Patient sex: M
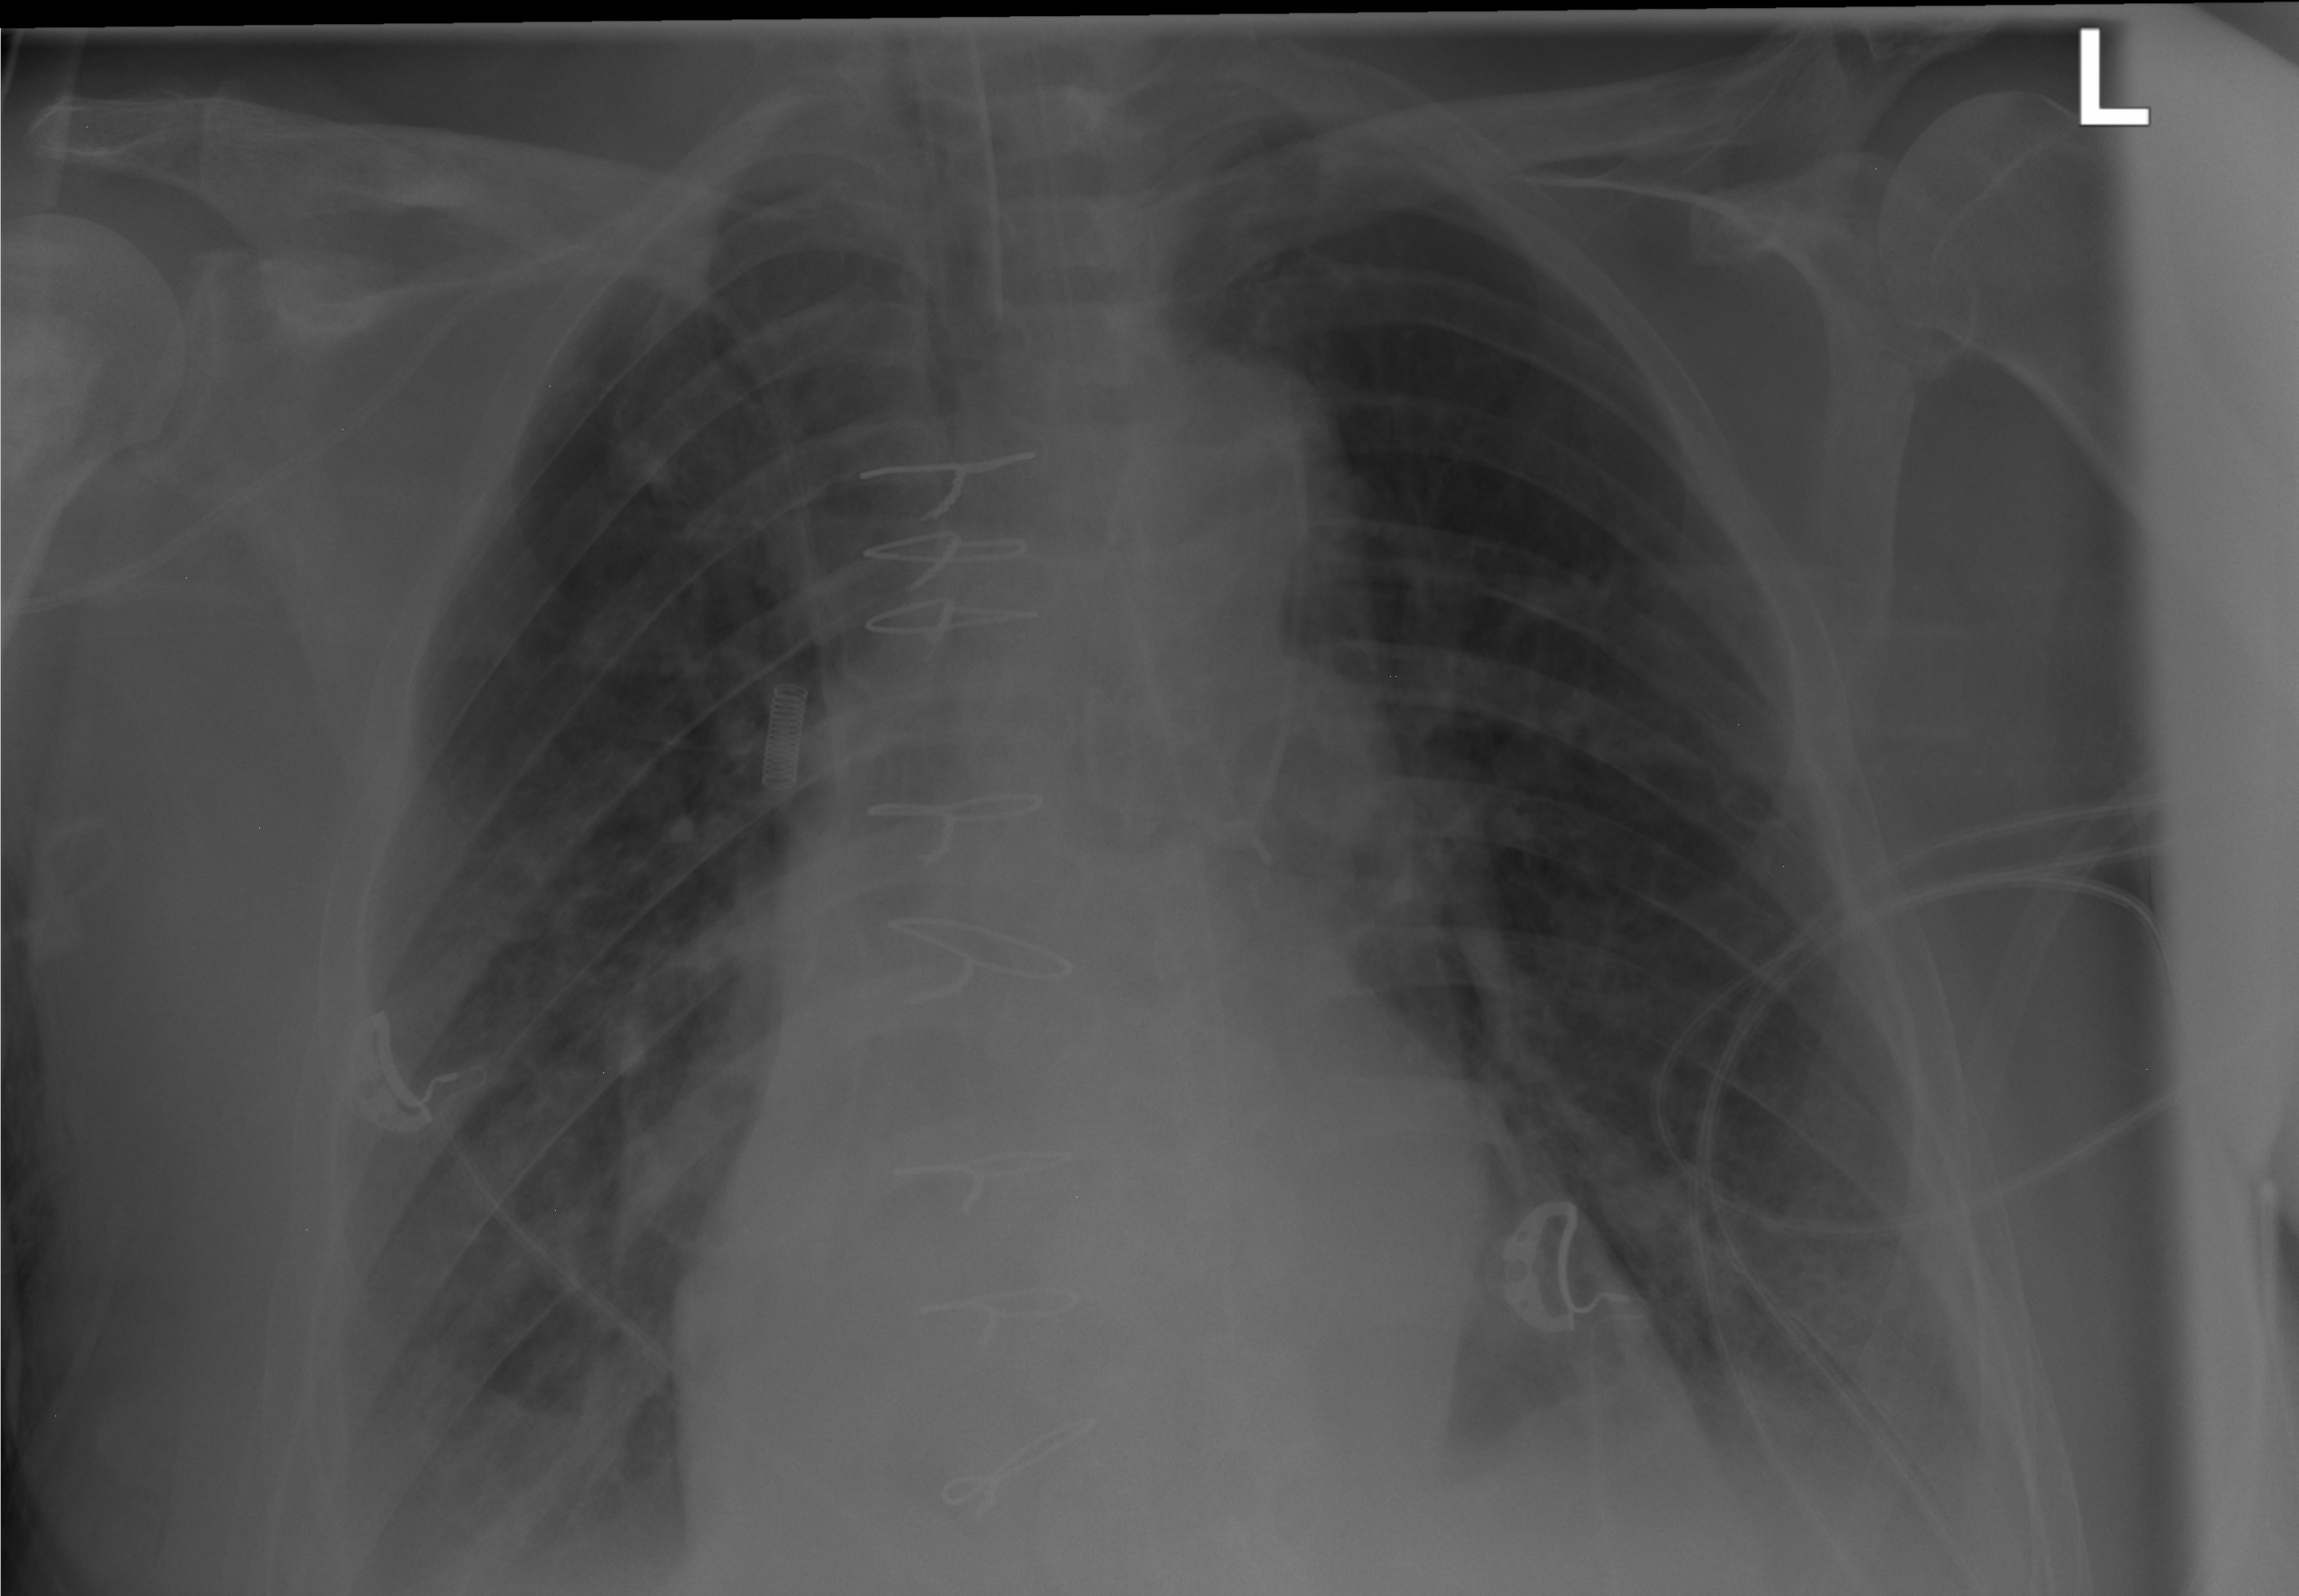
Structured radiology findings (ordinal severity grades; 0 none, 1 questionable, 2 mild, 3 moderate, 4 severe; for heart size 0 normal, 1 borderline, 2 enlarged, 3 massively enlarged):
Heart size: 2
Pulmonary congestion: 0
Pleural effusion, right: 0
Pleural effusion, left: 2
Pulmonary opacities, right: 0
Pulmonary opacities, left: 0
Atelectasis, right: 2
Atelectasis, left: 2